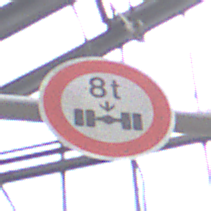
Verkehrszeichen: TatsaechlicheAchslast
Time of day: Midday
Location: Roofed (Special)
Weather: Overcast
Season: NotSpecified
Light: Natural